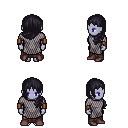
a pixel art fantasy rpg character, female body template, dark elf, purple skin, chain mail, robe skirt, raven left-swept hairstyle, leather bracers, maroon shoes, four views (front, back, left, right), 2x2 character sprite sheet, small pixel art, hard edges, no anti-aliasing